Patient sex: M
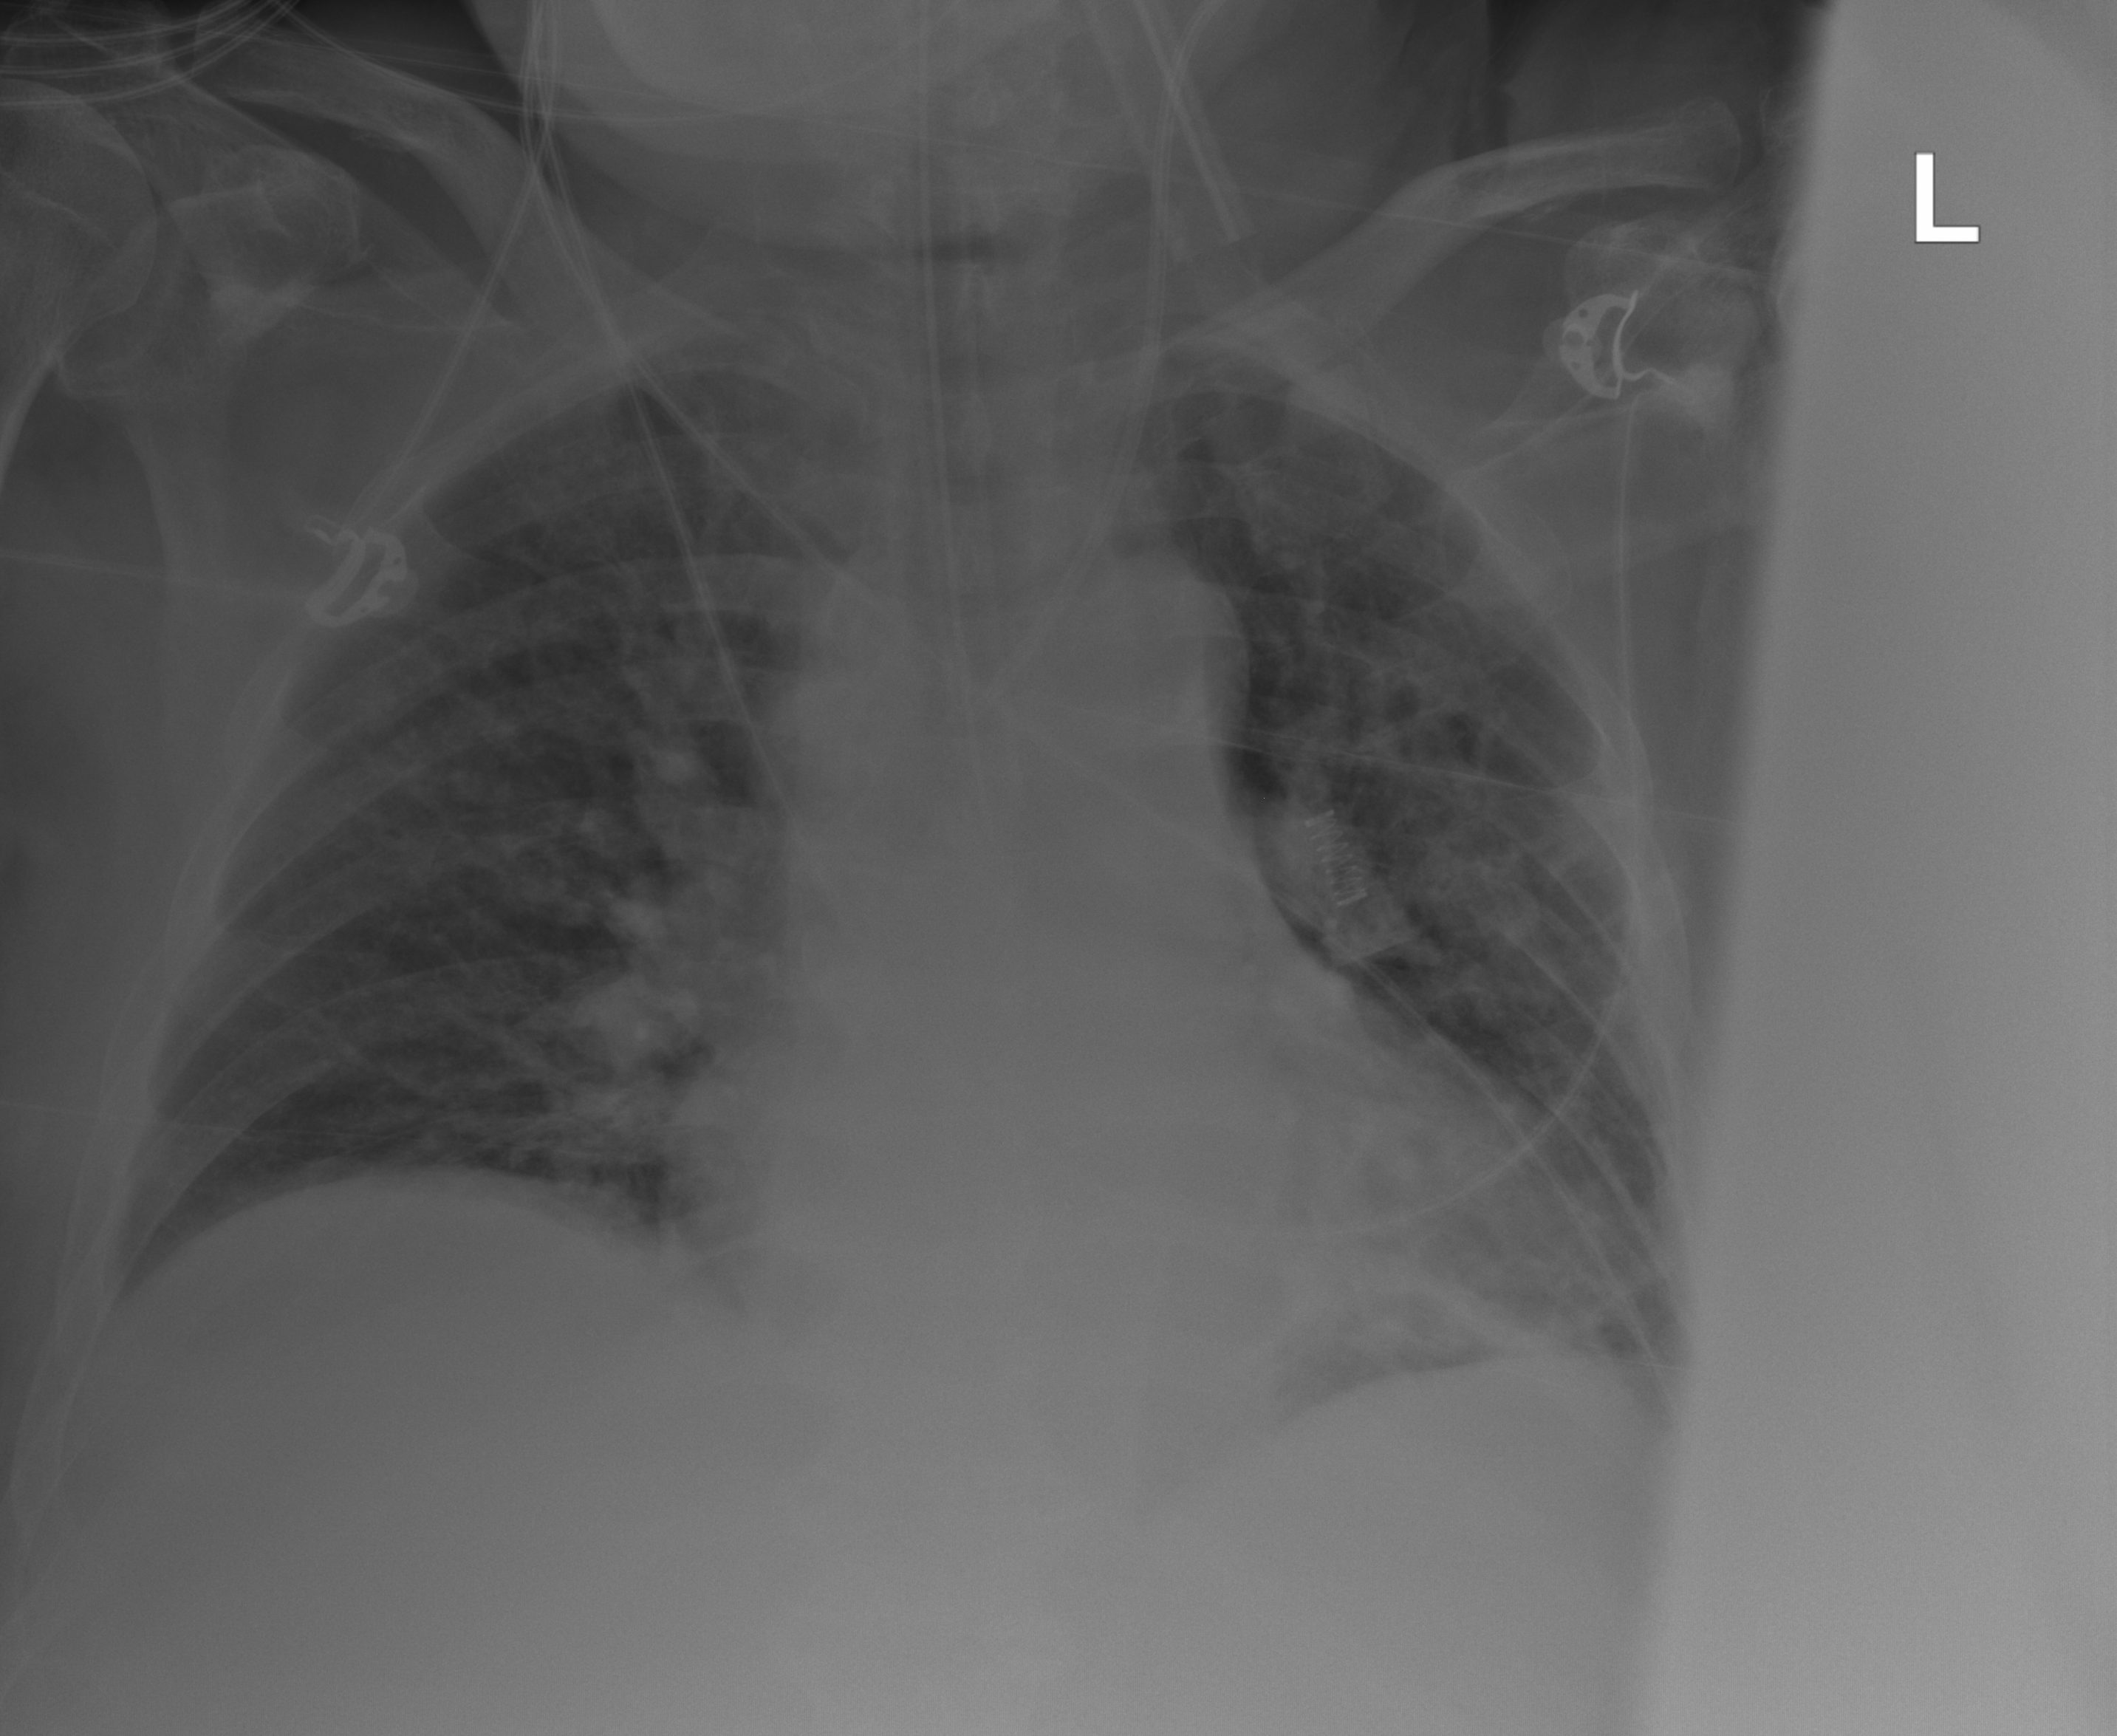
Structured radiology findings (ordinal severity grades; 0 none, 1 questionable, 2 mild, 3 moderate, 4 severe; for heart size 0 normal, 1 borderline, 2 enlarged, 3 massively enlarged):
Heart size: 2
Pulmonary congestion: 1
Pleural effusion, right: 0
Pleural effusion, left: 0
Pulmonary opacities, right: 0
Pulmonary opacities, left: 0
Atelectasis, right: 0
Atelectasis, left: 0